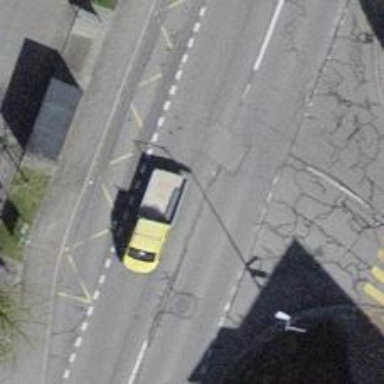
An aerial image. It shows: Bus stop with designated public transport stop position.